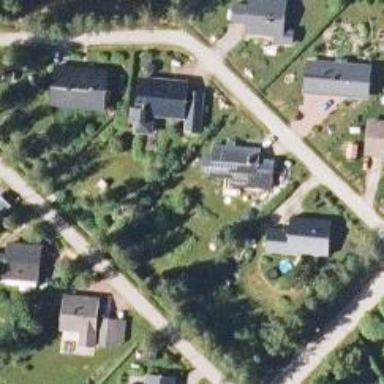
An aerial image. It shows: Suburb.